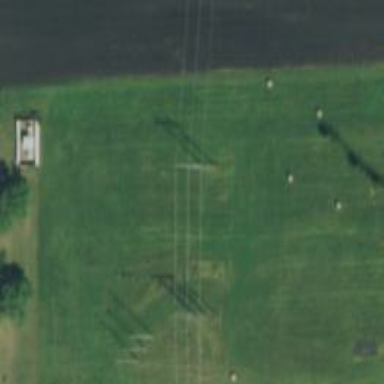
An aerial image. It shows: H-frame power tower design.